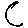
Label: moon